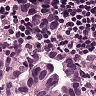
Metastatic tissue present: yes